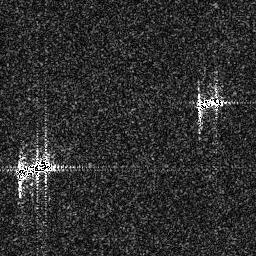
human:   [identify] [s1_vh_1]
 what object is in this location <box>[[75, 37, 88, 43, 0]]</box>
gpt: <ref>1 medium ship at the right</ref>